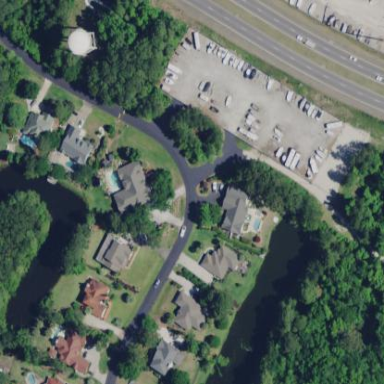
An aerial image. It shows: Boat storage facility.